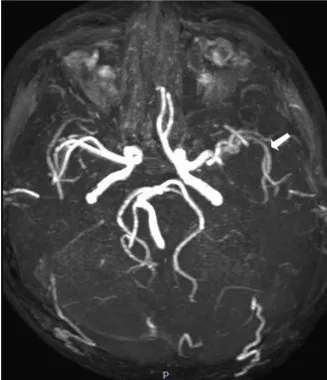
D and E, STA-MCA bypass had a good flow (white arrow).
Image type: radiology (mri)